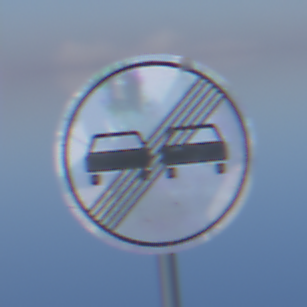
Verkehrszeichen: EndeUeberholverbot
Umgebung: Outdoor, Nature
Tageszeit: MorningAfternoon
Wetter: PartlyCloudy
Licht: Natural
Jahreszeit: NotSpecified
Kontrast: HighContrast